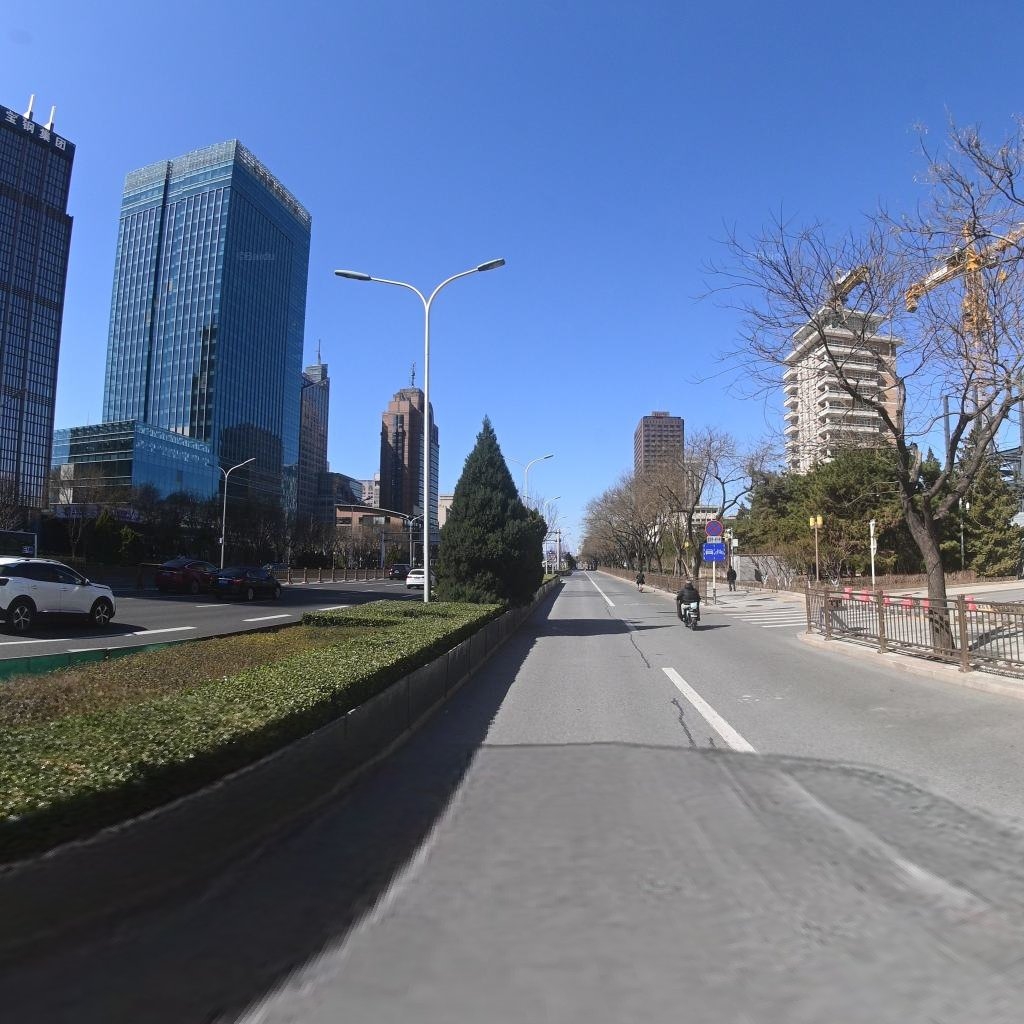
Region: Chaoyang
Road damage annotations: longitudinal patch, longitudinal patch